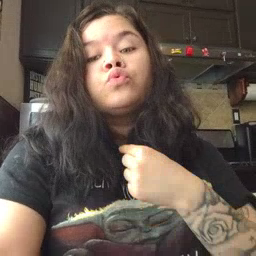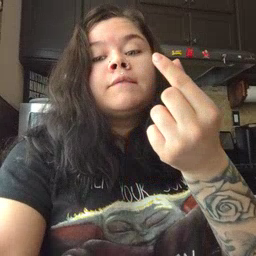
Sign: giraffe